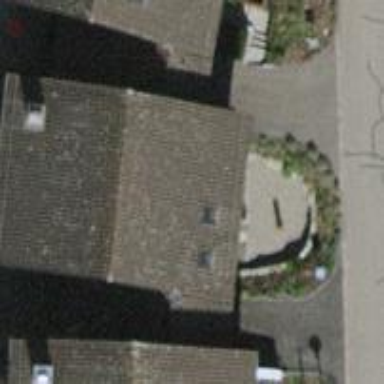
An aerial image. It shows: Building with tile roof.